Question: I am trying everything, but this hbox does not want to move down the cell,
here is a screenshot

The top left hbox located inside the gridbox cell 0 column 0 defined in the code below refuses to move to the center of the cell!! i have tried ever code. please help
here is the code
'''
GridPane prayertime_pane = new GridPane();
prayertime_pane.setGridLinesVisible(true);
HBox fajrBox = new HBox();
fajrBox.setSpacing(0);
fajrBox.setAlignment(Pos.BOTTOM_CENTER);
fajrBox.getChildren().addAll(fajr_hourLeft, fajr_hourRight, time_Separator1, fajr_minLeft, fajr_minRight);
HBox zuhrBox = new HBox();
zuhrBox.setSpacing(0);
zuhrBox.getChildren().addAll(zuhr_hourLeft, zuhr_hourRight, time_Separator2, zuhr_minLeft, zuhr_minRight);
HBox asrBox = new HBox();
asrBox.setSpacing(0);
asrBox.getChildren().addAll(asr_hourLeft, asr_hourRight, time_Separator3, asr_minLeft, asr_minRight);
HBox maghribBox = new HBox();
maghribBox.setSpacing(0);
maghribBox.getChildren().addAll(maghrib_hourLeft, maghrib_hourRight, time_Separator4, maghrib_minLeft, maghrib_minRight);
HBox ishaBox = new HBox();
ishaBox.setSpacing(0);
ishaBox.getChildren().addAll(isha_hourLeft, isha_hourRight, time_Separator5, isha_minLeft, isha_minRight);
TextFlow fajrtextFlow = new TextFlow();
Text text1 = new Text("lfjr
Fajr");
text1.setId("prayer-text");
fajrtextFlow.getChildren().addAll(text1);
TextFlow duhrtextFlow = new TextFlow();
Text text2 = new Text("lZhr");
text2.setId("prayer-text");
duhrtextFlow.getChildren().addAll(text2);
TextFlow asrFlow = new TextFlow();
Text text3 = new Text("l`Sr");
text3.setId("prayer-text");
asrFlow.getChildren().addAll(text3);
TextFlow maghribFlow = new TextFlow();
Text text4 = new Text("lmGrb");
text4.setId("prayer-text");
maghribFlow.getChildren().addAll(text4);
TextFlow ishaFlow = new TextFlow();
Text text5 = new Text("l`sh");
text5.setId("prayer-text");
ishaFlow.getChildren().addAll(text5);
prayertime_pane.setAlignment(Pos.BOTTOM_CENTER);
prayertime_pane.add(fajrBox, 0, 0);
prayertime_pane.add(zuhrBox, 0, 1);
prayertime_pane.add(asrBox, 0, 2);
prayertime_pane.add(maghribBox, 0, 3);
prayertime_pane.add(ishaBox, 0, 4);
prayertime_pane.add(fajrtextFlow, 2, 0);
prayertime_pane.add(duhrtextFlow, 2, 1);
prayertime_pane.add(asrFlow, 2, 2);
prayertime_pane.add(maghribFlow, 2, 3);
prayertime_pane.add(ishaFlow, 2, 4);
prayertime_pane.setPadding(new Insets(40, 40, 40, 40));
prayertime_pane.setVgap(20);
prayertime_pane.setHgap(20);
'''
also included is the css to my code
'''
#prayertime_pane{
-fx-background-color: rgba(0, 0, 0, 0.25);
-fx-background-radius: 10;
-fx-effect: dropshadow( gaussian , rgba(255,255,255,0.5) , 0,0,0,1 );
-fx-border-color: blue;
-fx-border-insets: 5;
-fx-border-width: 3;
-fx-border-style: dashed;
-fx-text-alignment: right;
-fx-graphic-vpos: center;
-fx-node-vpos: center;
}
#prayer-text {
-fx-font-size: 28px;
-fx-font-family: "Arial Black";
-fx-fill: white;
-fx-effect: innershadow( three-pass-box , rgba(0,0,0,0.7) , 6, 0.0 , 0 , 2 );
/*-fx-effect: dropshadow( gaussian , rgba(255,255,255,0.5) , 0,0,0,1 );*/
-fx-text-alignment: right;
'''
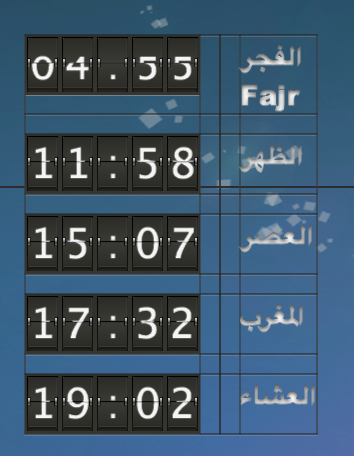
Answer: You can set the alignment for the individual cell/node by using static methods of 'GridPane':
'''
GridPane.setValignment(fajrBox, VPos.CENTER);
'''
However it is obvious that you actually want the cells in the first column to be aligned center vertically, in that case use 'RowConstraints':
'''
int numberOfSalatsPerDay = 5;
for (int i = 0; i < numberOfSalatsPerDay; i++) {
RowConstraints row = new RowConstraints();
row.setValignment(VPos.CENTER);
prayertime_pane.getRowConstraints().add(row);
}
'''
Managing the row or column cells all together is preferable in your use case. For more row/column/cell settings (minWidth, prefWidth, maxWidth, percentHeight, h and v grow, h and v alignment, fillWidth etc.) investigate <URL>.
Additionally there is no css attributes like "-fx-graphic-vpos: center; -fx-node-vpos: center;" in JavaFX. Refer to JavaFX CSS Reference Guide before guessing yourself.